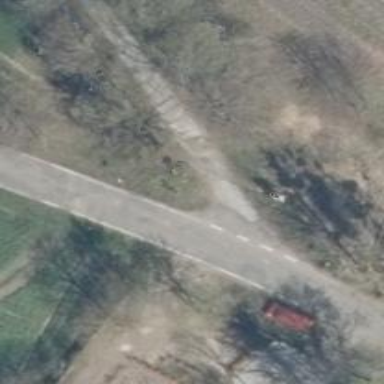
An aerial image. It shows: Asphalt road classified as tertiary.